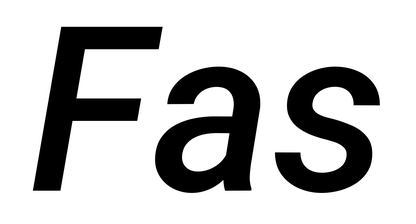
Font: Roboto-Italic_Medium_Italic